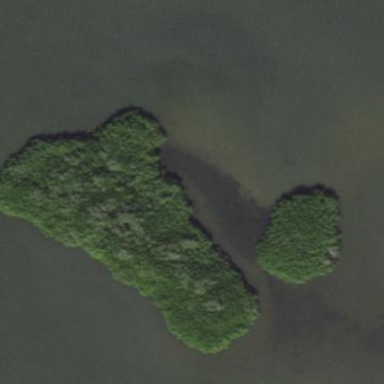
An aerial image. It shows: Islet.